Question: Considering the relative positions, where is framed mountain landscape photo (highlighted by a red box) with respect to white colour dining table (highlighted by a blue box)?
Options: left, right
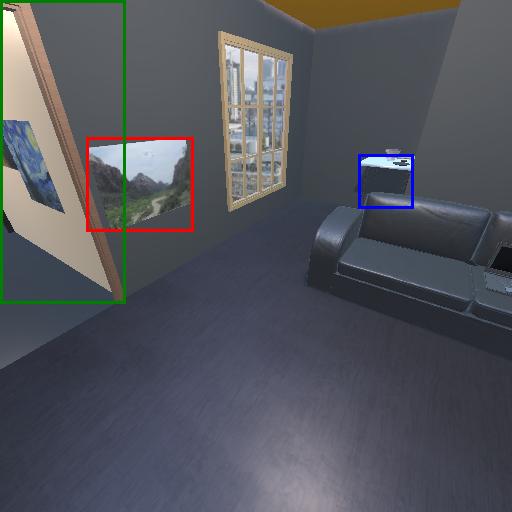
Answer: left